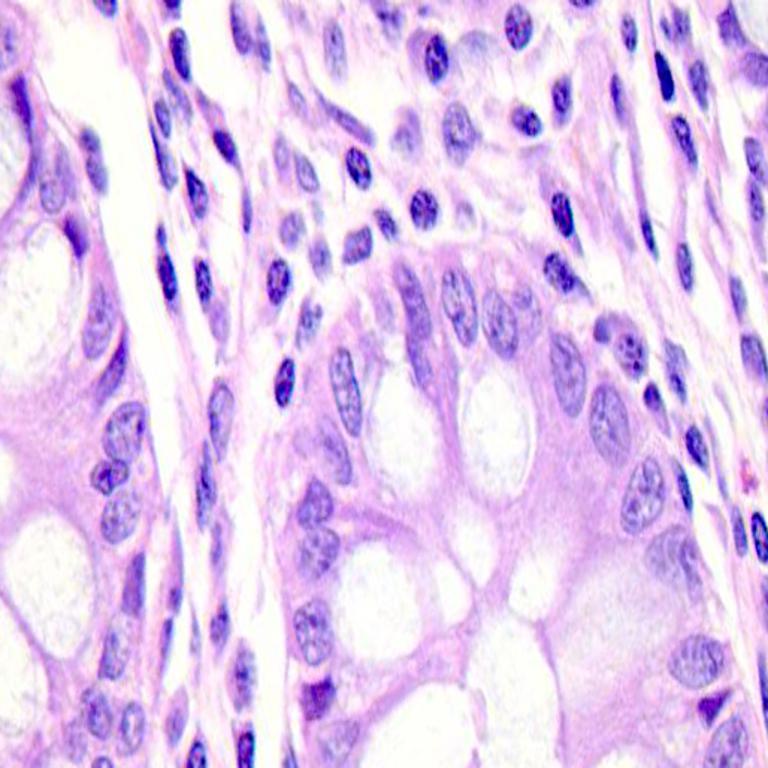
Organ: colon
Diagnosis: benign